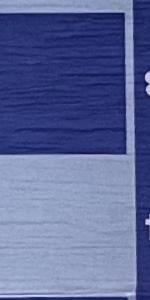
Label: Empty